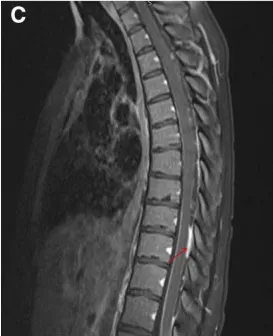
Leptomeningeal enhancement demonstrated on MRI with and without contrast of the brain and spinal cord. , thoracic spine.
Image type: radiology (mri)